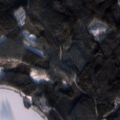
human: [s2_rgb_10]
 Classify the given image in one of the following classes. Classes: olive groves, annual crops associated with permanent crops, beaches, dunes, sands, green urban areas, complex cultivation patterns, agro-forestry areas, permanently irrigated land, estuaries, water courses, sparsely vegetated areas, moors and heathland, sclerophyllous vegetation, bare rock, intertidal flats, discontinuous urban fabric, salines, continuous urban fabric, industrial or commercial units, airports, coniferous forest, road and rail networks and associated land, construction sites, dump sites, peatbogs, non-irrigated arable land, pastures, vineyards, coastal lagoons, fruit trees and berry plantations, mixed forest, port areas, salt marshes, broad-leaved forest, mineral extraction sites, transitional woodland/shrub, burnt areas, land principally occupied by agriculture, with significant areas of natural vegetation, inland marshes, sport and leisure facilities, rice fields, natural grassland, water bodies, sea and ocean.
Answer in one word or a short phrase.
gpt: coniferous forest, water bodies